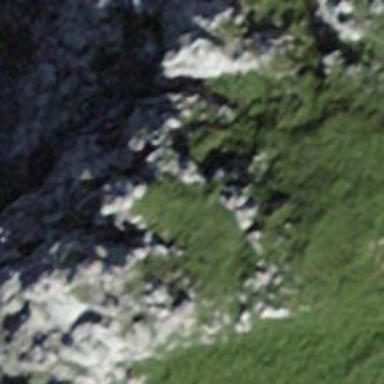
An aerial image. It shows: Natural cliff.